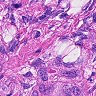
Metastatic tissue present: yes